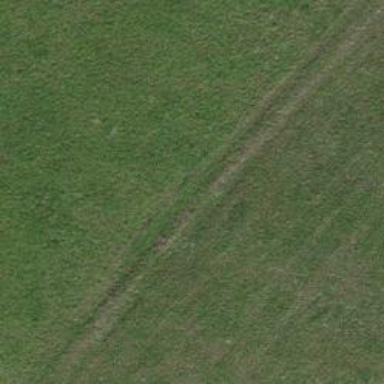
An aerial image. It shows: Track with grade5 tracktype.